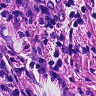
Metastatic tissue present: no